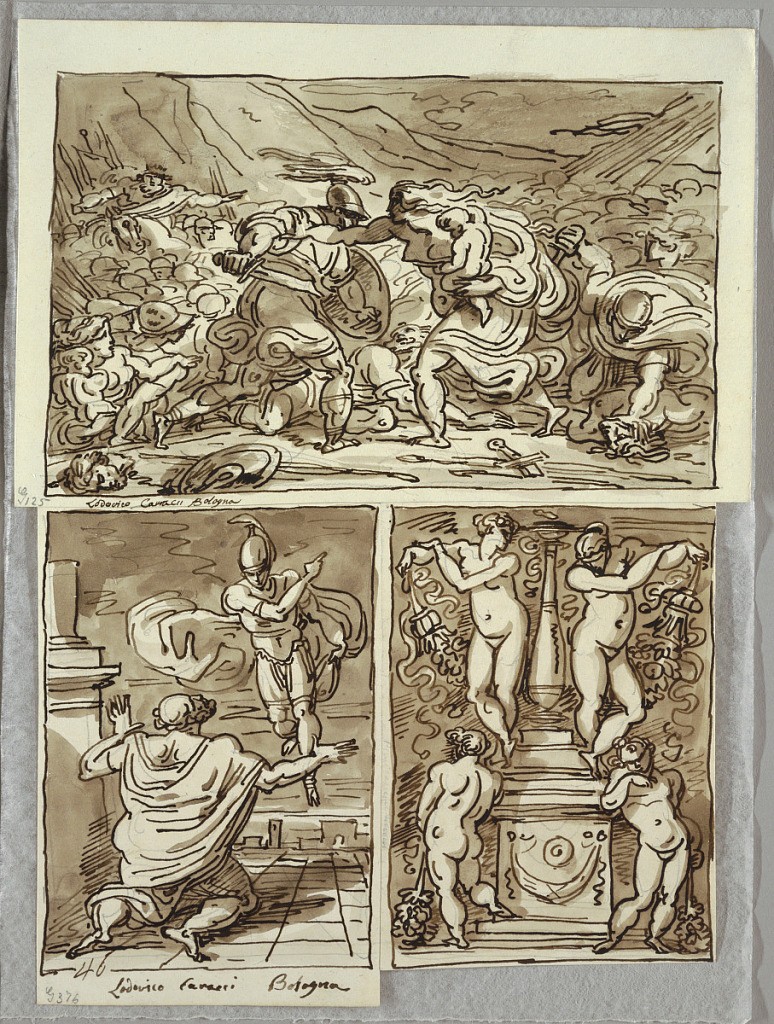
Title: The Battle Between the Romans and the Sabines; Apparition of Romulus to Proculus, Two Studies after the Carracci; Candelabrum
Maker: Felice Giani, Italian, 1758–1823
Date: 1821–22
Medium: Pen and brown ink, brush and brown wash, over traces of black chalk on white heavy wove paper
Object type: Sketchbook folio
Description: Upper drawing of two figures in combat, warrior with sword and shield, and woman with babe in arms. Other figures in combat in background, and at both sides. Lower left, kneeling old man in robes, with warrior figure in mid air above and to right. Lower right, candelabrum flanked by putti at base, and by nude females above, both pairs holding garlands.